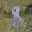
Label: 8